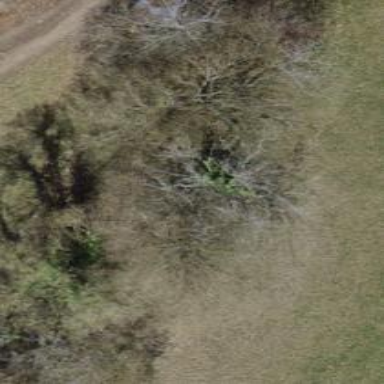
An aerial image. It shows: Deciduous tree with broadleaved leaves.